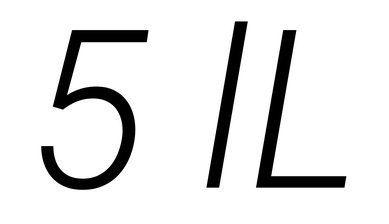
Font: Roboto-Italic_Light_Italic